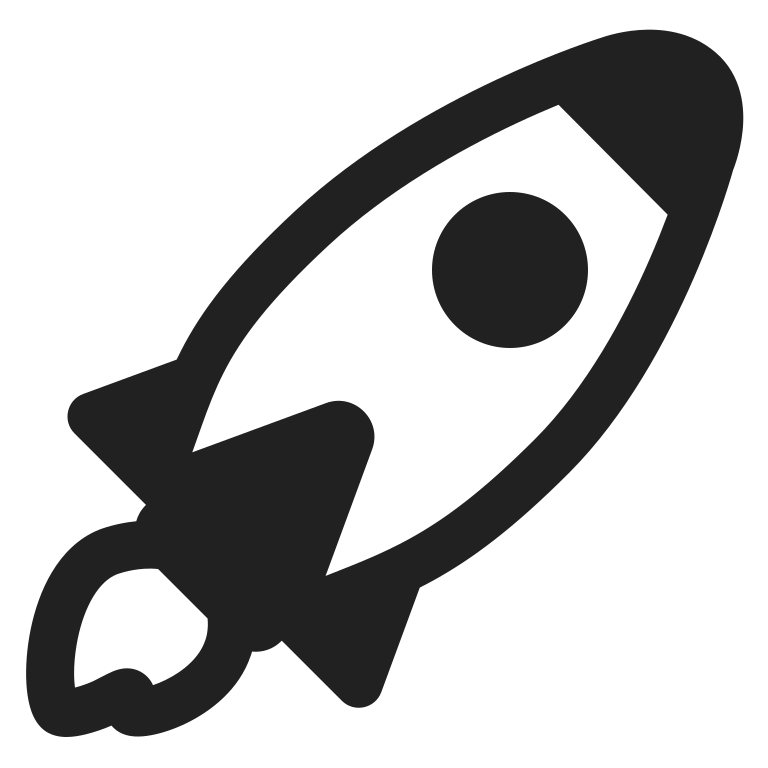
rocket high contrast